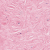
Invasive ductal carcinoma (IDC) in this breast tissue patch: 0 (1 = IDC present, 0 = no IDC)